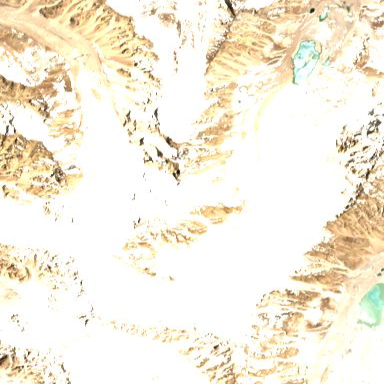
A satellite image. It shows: Majestic glacier in the distance.